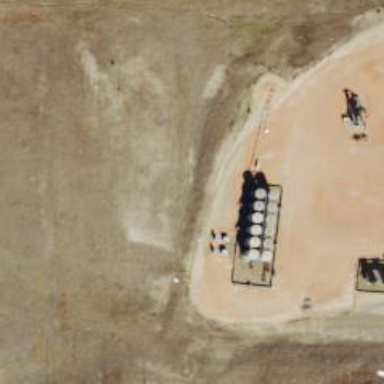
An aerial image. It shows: Storage tank that is man-made.